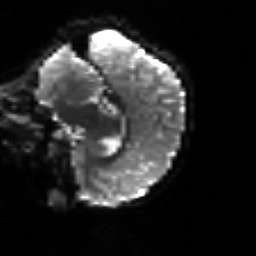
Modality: sbref
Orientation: sagittal
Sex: male
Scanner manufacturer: siemens
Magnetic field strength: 3 T
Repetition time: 5 s
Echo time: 0.071 s